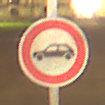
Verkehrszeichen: VerbotPersonenkraftwagen
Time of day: Night
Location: Outdoor (Urban)
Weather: Overcast
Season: NotSpecified
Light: Artificial